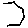
Label: hexagon